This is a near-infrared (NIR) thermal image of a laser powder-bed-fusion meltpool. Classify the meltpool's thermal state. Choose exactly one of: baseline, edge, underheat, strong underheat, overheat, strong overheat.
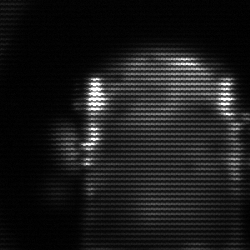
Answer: baseline